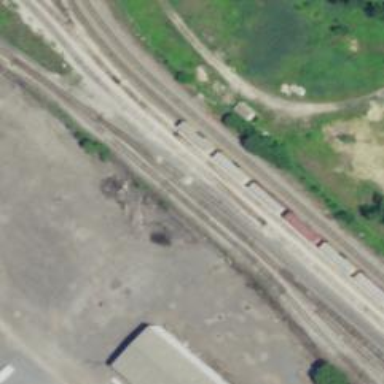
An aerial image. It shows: Railway siding for service.